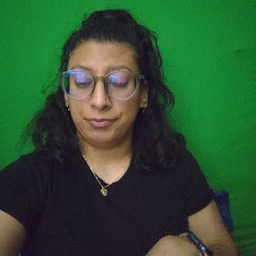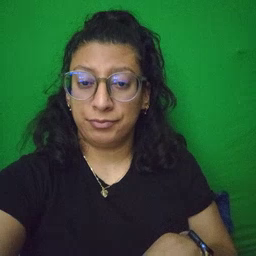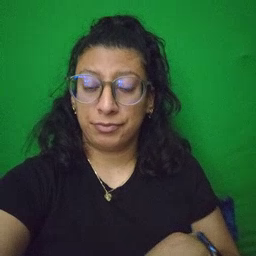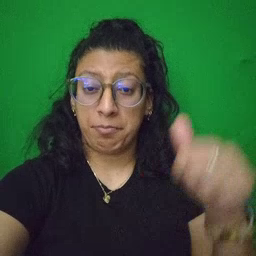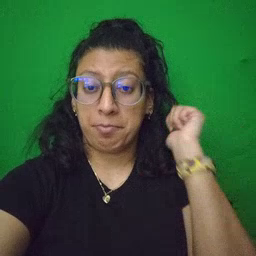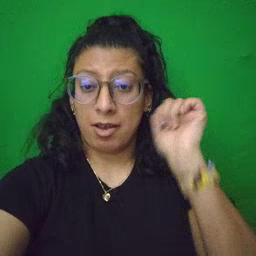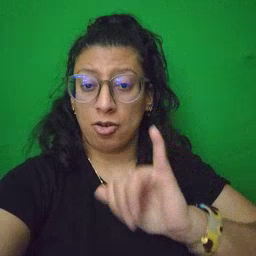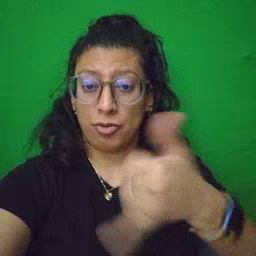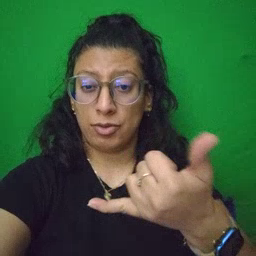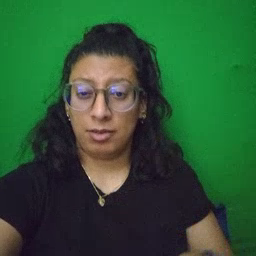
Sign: backyard